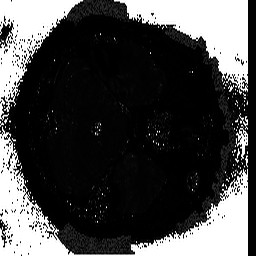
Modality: T2starmap
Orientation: axial
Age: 36
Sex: male
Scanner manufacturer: siemens
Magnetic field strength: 3 T
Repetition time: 0.043 s
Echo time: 0.00184 s